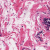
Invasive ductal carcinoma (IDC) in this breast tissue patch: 0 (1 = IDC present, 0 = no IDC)